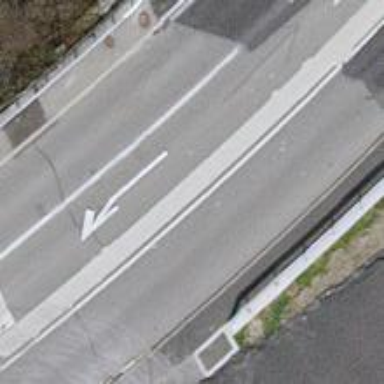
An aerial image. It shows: Secondary link road with asphalt surface.